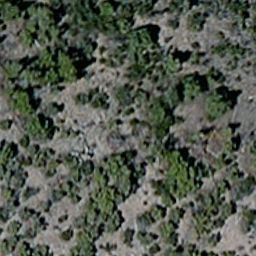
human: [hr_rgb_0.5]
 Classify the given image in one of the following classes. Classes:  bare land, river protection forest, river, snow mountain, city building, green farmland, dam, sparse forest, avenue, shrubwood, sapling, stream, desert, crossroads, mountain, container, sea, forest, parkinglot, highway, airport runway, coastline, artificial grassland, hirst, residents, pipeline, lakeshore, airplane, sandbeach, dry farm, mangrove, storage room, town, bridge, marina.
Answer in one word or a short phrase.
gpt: sparse forest